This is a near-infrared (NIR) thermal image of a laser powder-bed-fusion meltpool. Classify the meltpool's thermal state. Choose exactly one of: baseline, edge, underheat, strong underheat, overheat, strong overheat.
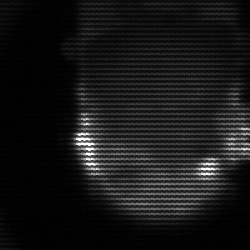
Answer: baseline